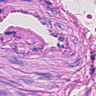
Metastatic tissue present: no